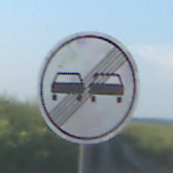
Verkehrszeichen: EndeUeberholverbot
Umgebung: Outdoor, RoadRail
Tageszeit: MorningAfternoon
Wetter: Clear
Licht: Natural
Jahreszeit: NotSpecified
Kontrast: HighContrast